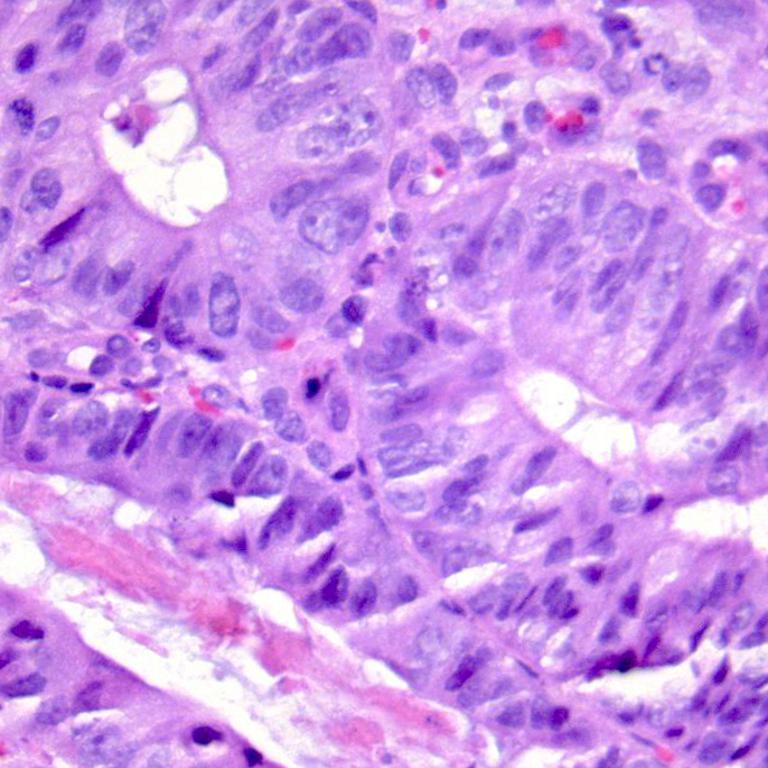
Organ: colon
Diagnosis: adenocarcinomas